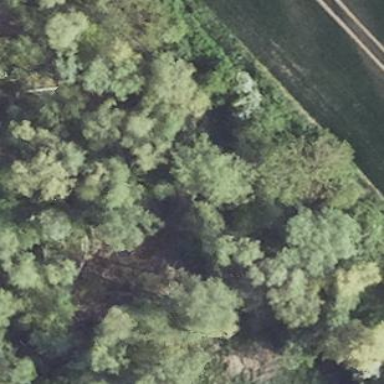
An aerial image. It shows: Forest area.